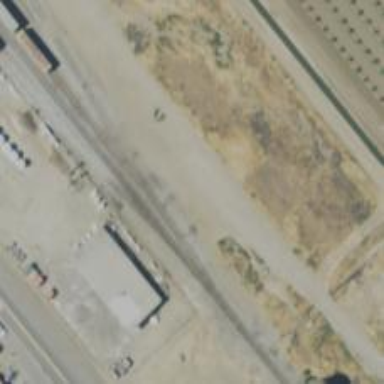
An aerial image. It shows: Railway siding for service.